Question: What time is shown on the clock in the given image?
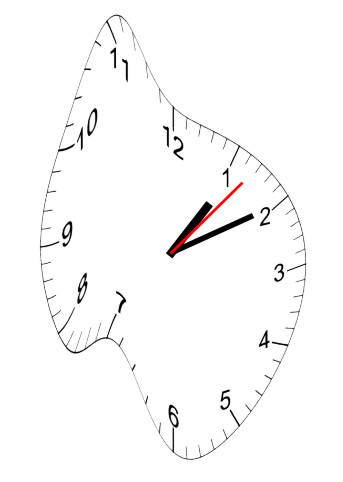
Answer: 01:10:07